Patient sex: M
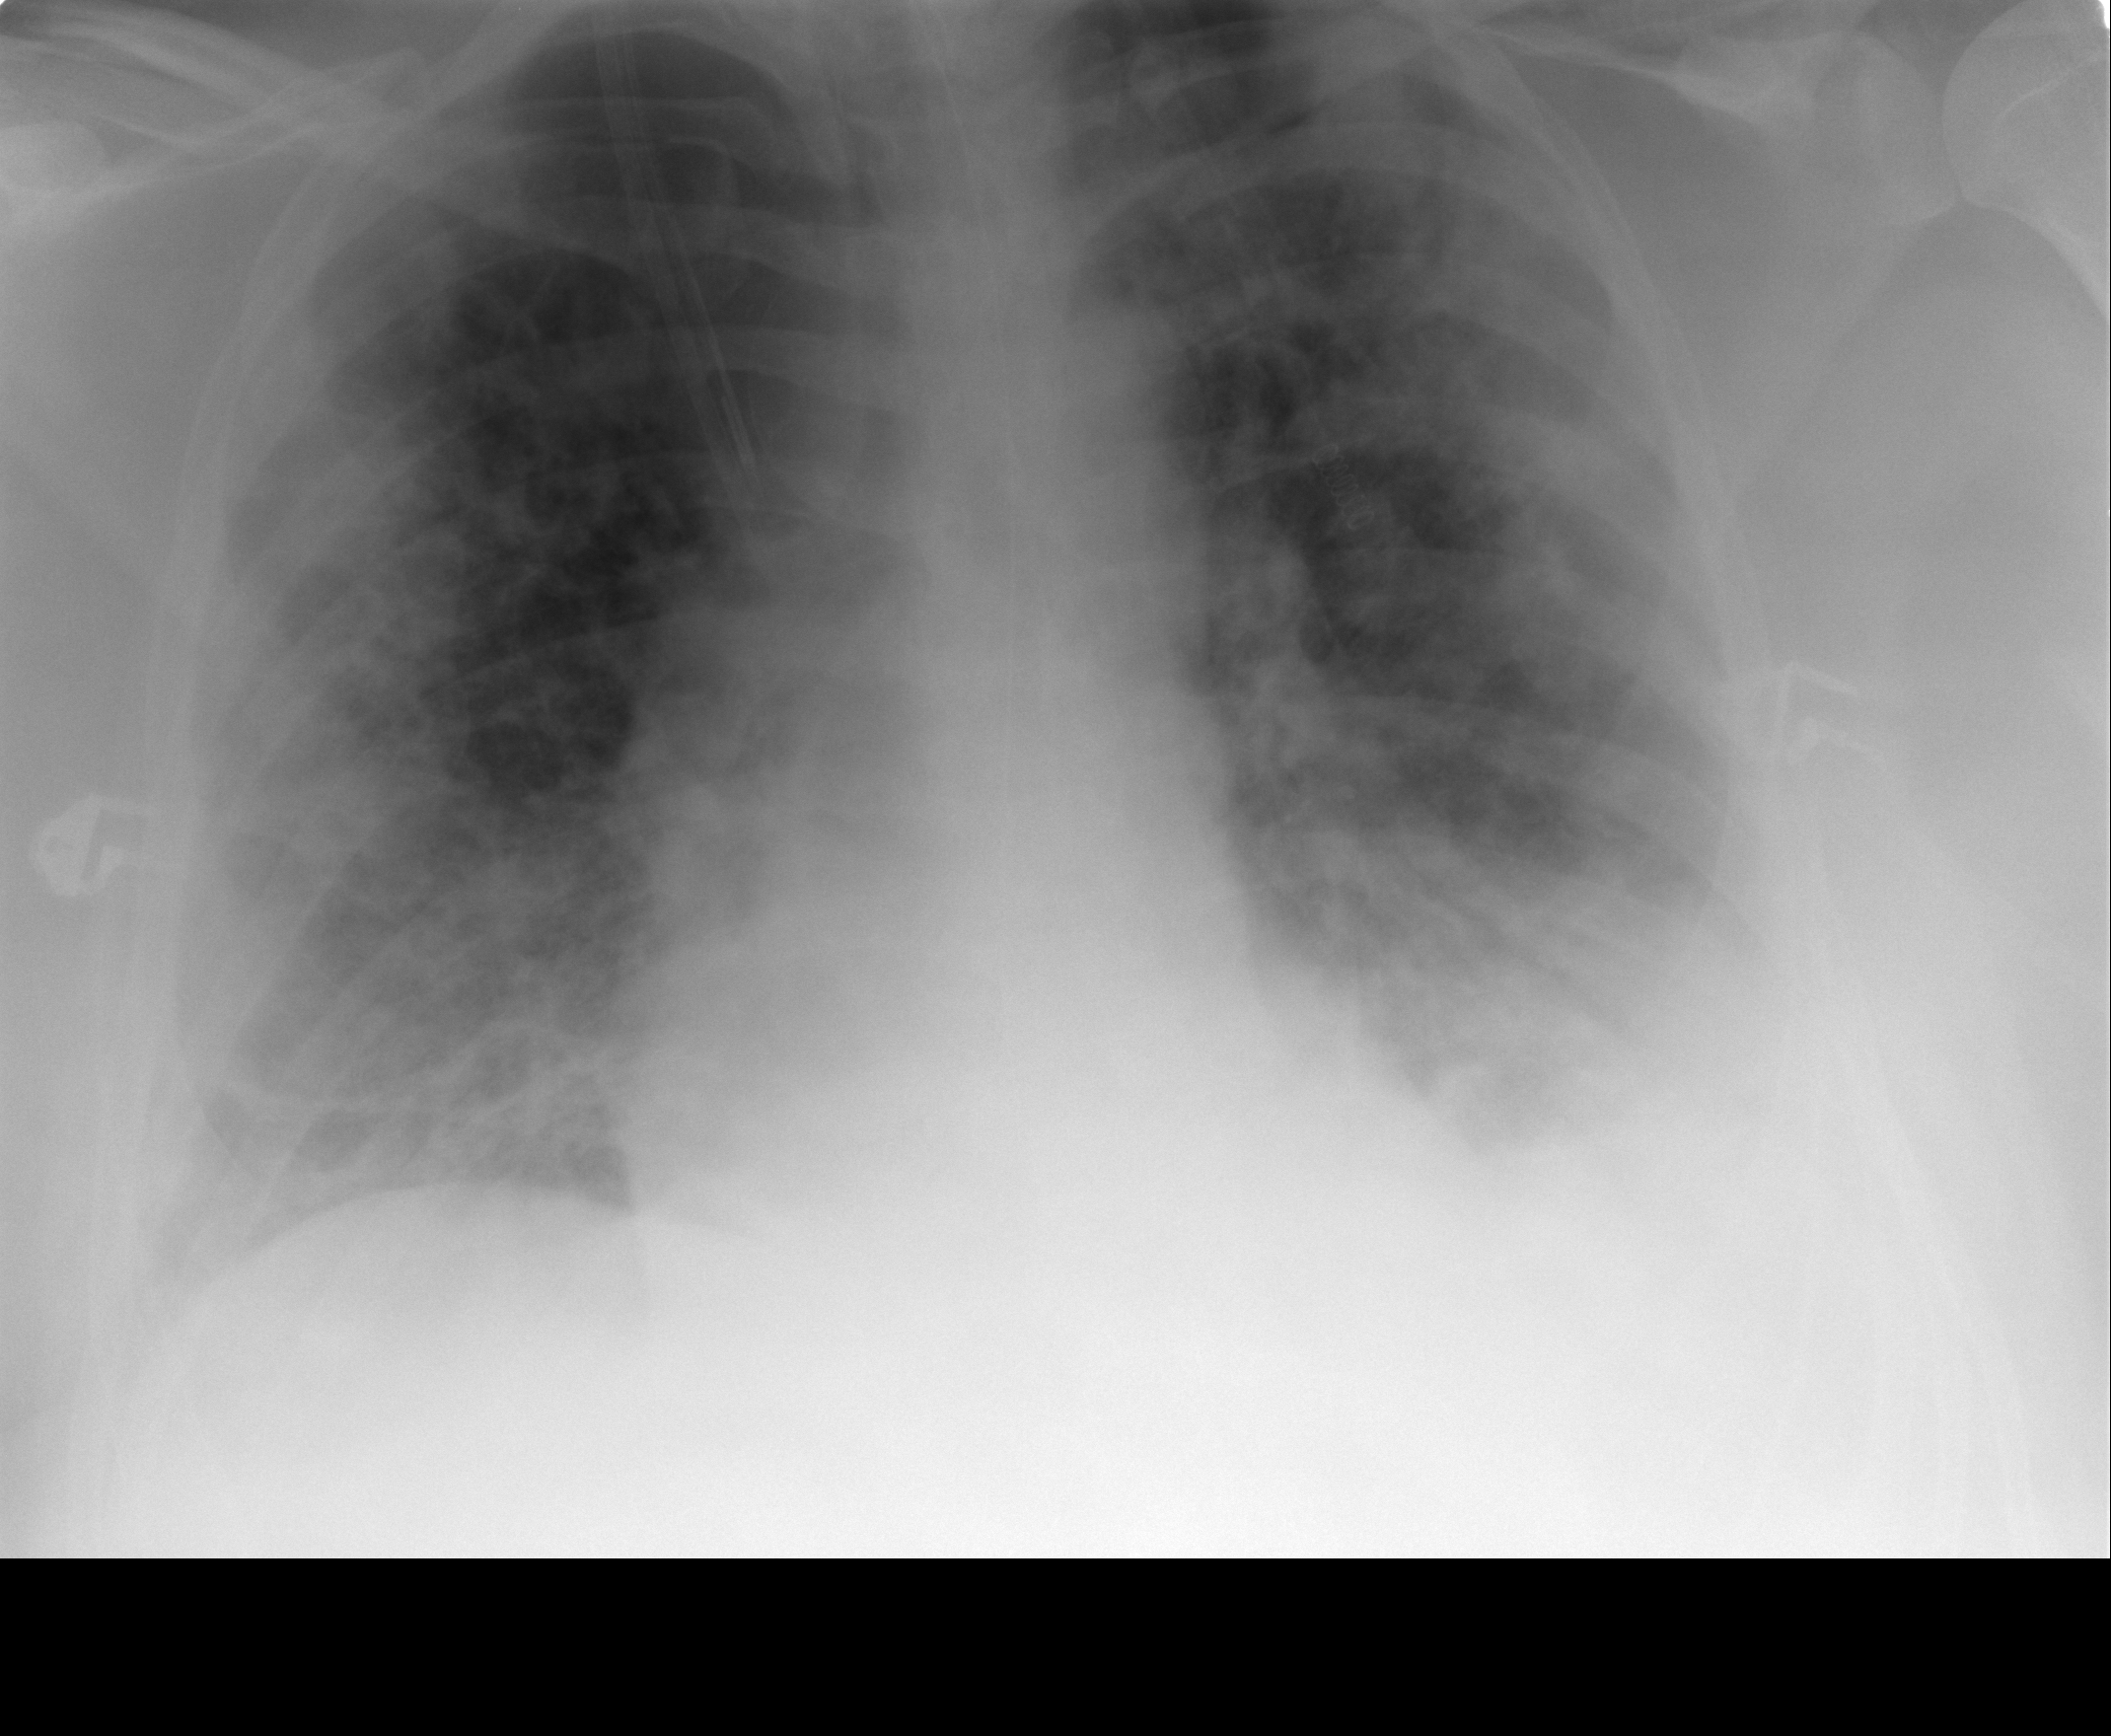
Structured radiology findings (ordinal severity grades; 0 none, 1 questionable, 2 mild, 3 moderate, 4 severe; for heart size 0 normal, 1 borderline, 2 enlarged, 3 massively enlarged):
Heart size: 0
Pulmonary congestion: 1
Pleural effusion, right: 2
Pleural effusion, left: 3
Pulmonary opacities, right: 3
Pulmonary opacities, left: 3
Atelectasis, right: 2
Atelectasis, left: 2